Question: I want to create the DataGrid like that:
'''
{Label} {TextInput}
{Label} {ComboBox}
'''
I can use "ComboBoxGridItemEditor" and etc but problem is that ItemEditors and renderers apllies to the whole column. But I need different types of controls in the different rows but in the same columns.
For better understanding I did screenshot from VS for example:

I want to create properties table like that by MXML because I want to make easier future editing of this table.
Have someone similar task or any ideas how to do that?
Thanks.
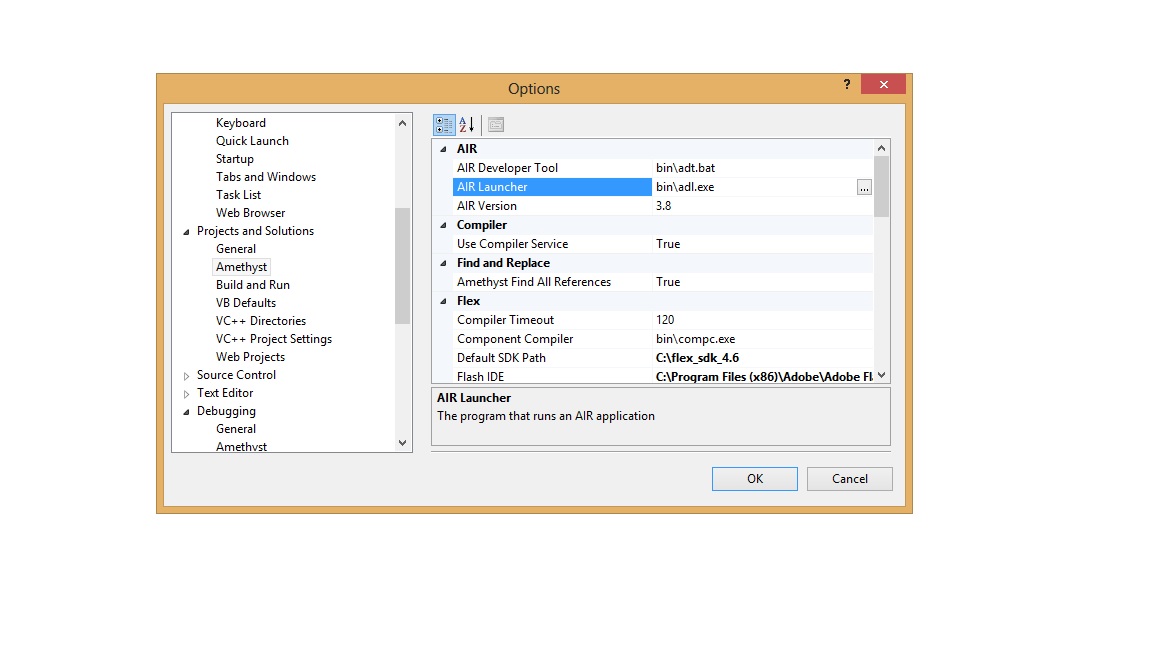
Answer: You can define a factory function to create itemRenderers depending on data for a given row. Take a look at <URL>.
Example from <URL>:
'''
private function selectRenderer(item:Object):ClassFactory {
var classFactory:ClassFactory;
if(item is IVisualElement){
// If the item is a Flex component, use DefaultComplexItemRenderer.
classFactory = new ClassFactory(DefaultComplexItemRenderer);
}
else if (item is Object){
// If the item is an Object, use MySimpleItemRendererFunction.
classFactory = new ClassFactory(MySimpleItemRendererEmployee);
}
return classFactory;
}
'''